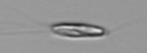
Label: Chrysochromulina